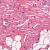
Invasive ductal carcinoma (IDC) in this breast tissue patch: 0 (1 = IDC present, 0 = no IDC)